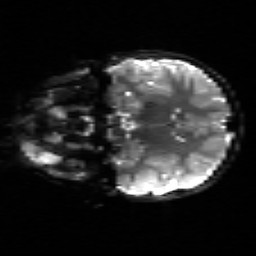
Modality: sbref
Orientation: coronal
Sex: male
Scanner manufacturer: siemens
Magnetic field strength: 3 T
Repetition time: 5 s
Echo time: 0.071 s